Aerial crown-view tile of a tropical tree (Barro Colorado Island, Panama), acquired 20241112:
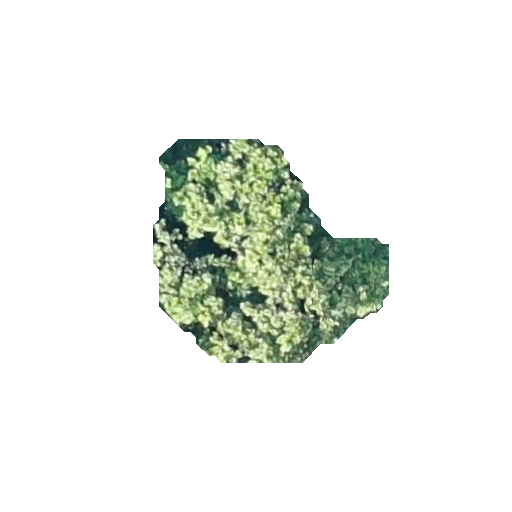
Species: Anacardium excelsum
GBIF accepted scientific name: Anacardium excelsum
Crown area: 58.198 m²